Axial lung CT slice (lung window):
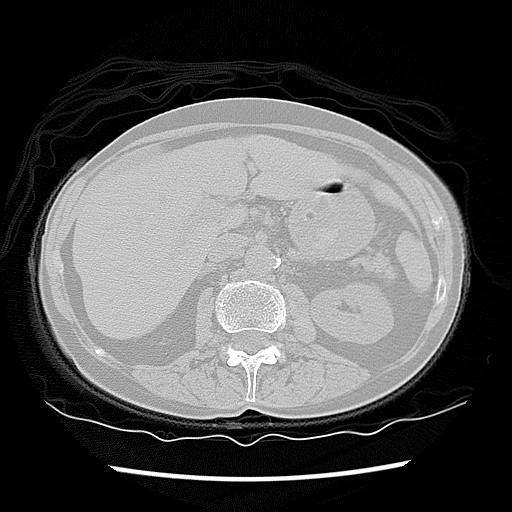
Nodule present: no